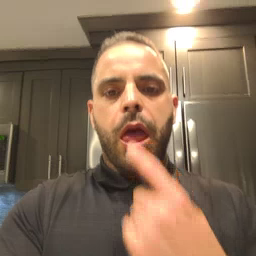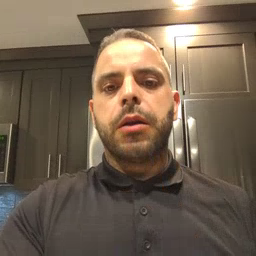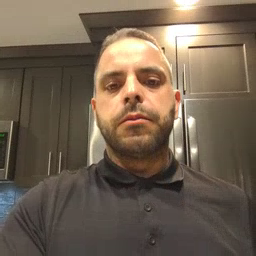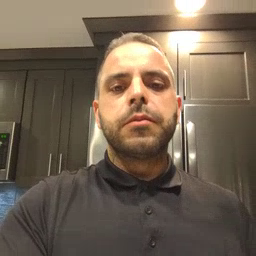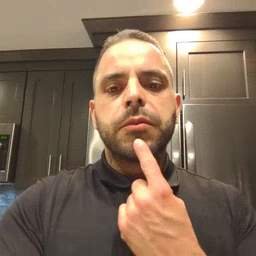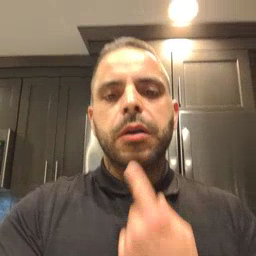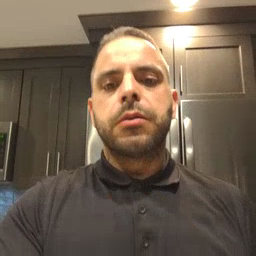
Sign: say